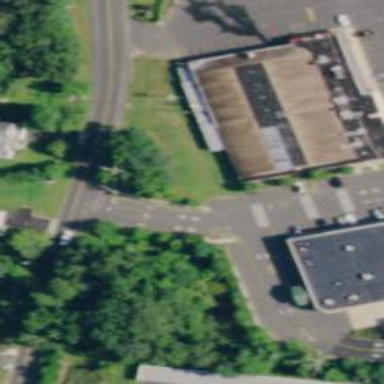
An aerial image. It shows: Building with bowling alley inside.